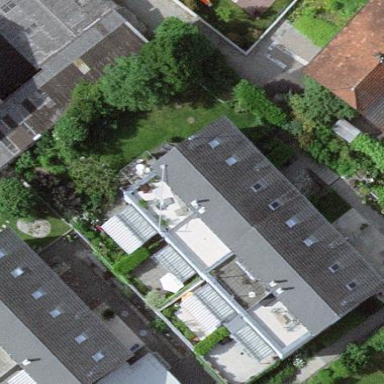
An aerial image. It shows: Simple house.